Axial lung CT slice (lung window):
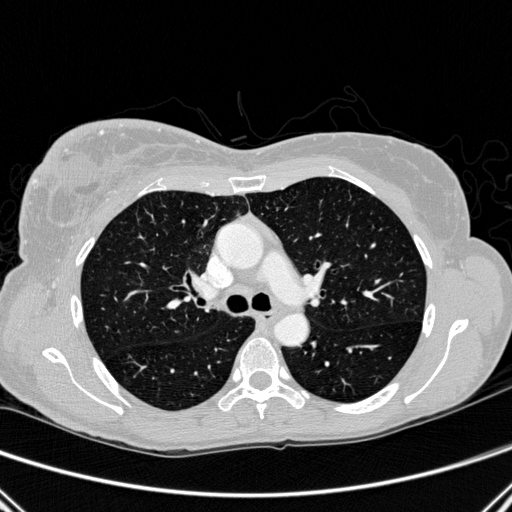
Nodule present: no